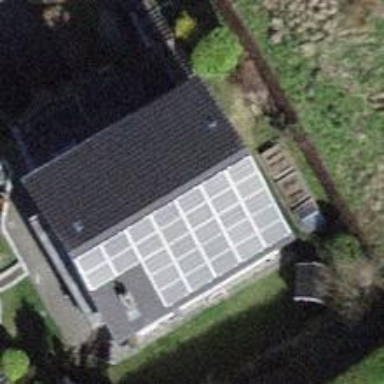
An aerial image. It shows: Solar power generator.